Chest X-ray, AP view. Patient: 67 years old, sex F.
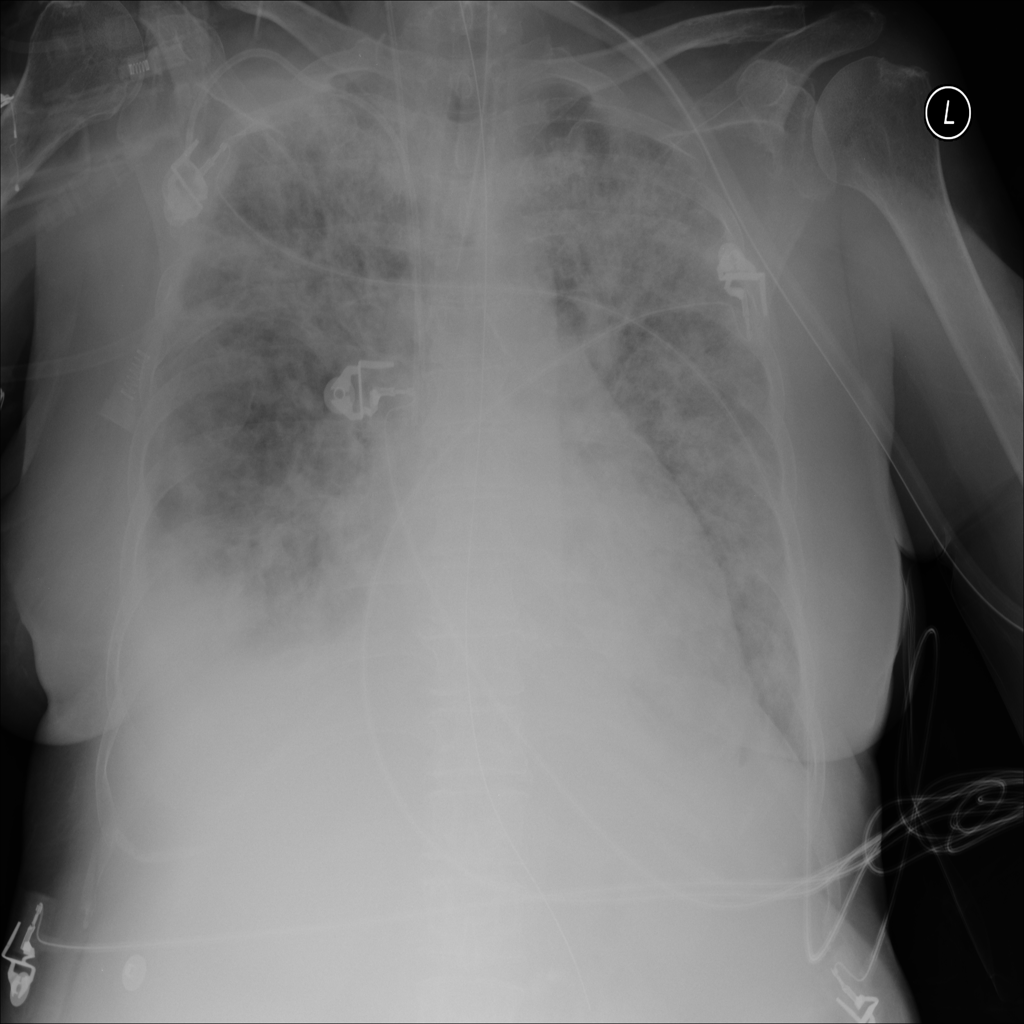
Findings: No Finding